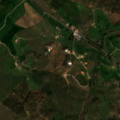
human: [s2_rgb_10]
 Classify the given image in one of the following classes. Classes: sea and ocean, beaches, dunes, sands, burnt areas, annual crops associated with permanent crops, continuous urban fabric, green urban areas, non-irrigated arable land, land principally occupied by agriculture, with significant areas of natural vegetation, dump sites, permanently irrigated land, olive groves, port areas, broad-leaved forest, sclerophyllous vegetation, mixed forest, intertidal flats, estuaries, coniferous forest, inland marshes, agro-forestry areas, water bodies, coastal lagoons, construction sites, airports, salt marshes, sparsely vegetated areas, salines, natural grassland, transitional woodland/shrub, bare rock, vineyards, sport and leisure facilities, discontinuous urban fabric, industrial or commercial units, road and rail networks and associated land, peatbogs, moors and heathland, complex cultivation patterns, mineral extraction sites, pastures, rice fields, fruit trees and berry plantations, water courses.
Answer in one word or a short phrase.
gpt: non-irrigated arable land, pastures, agro-forestry areas, transitional woodland/shrub